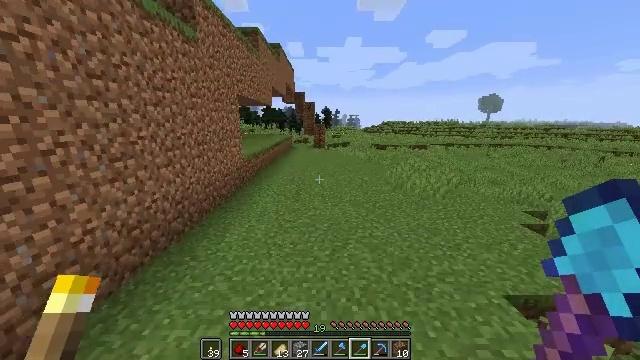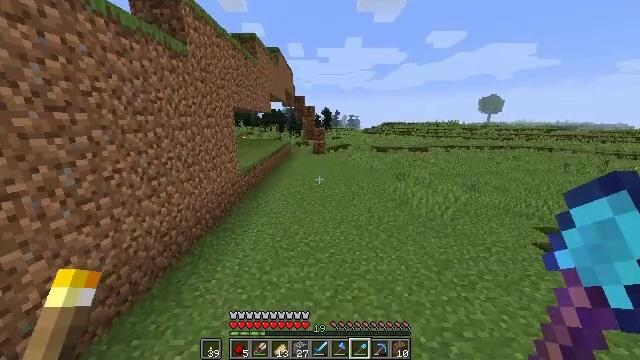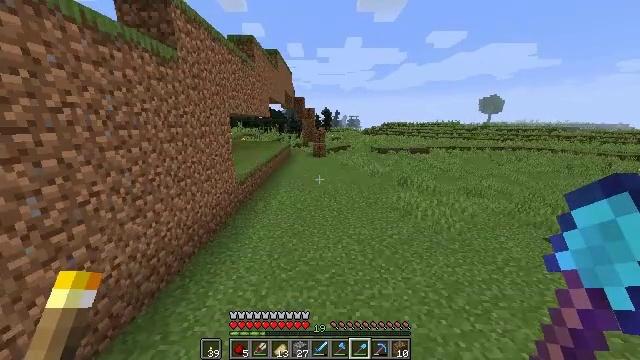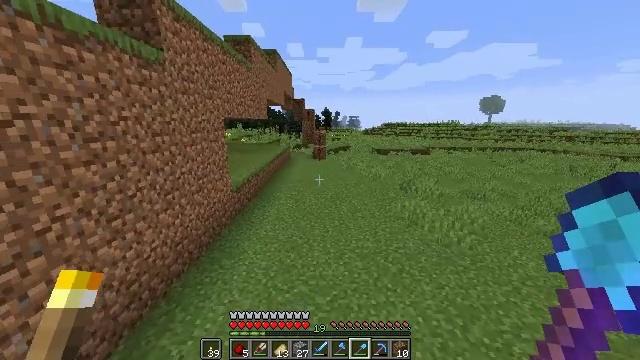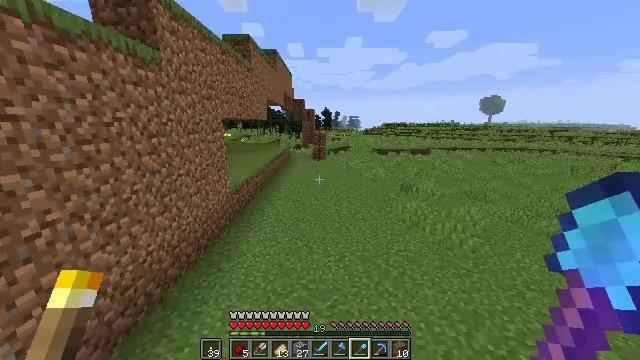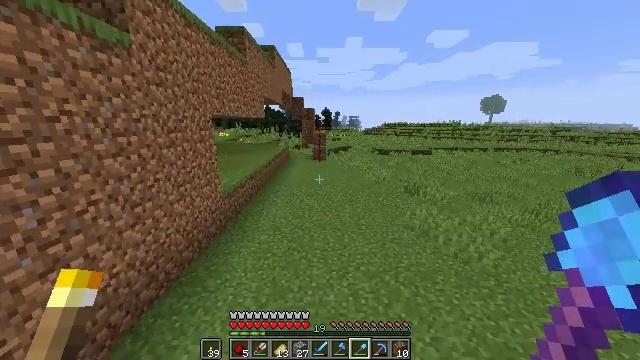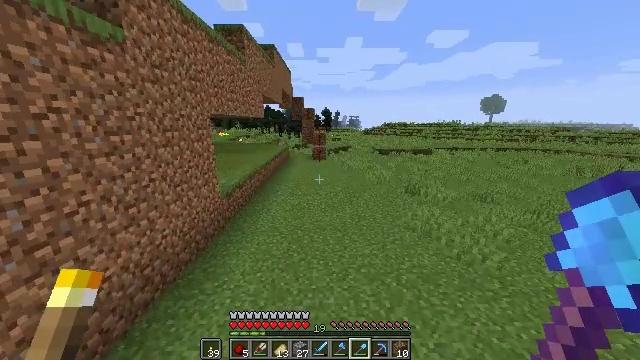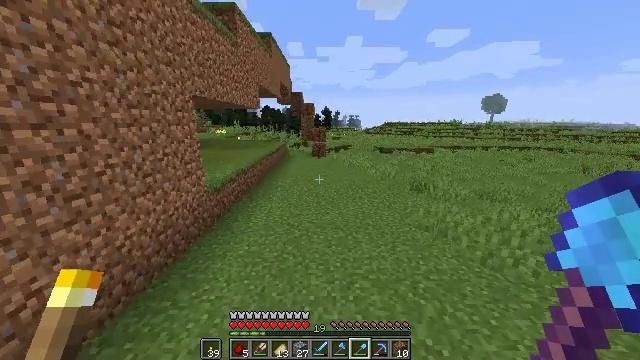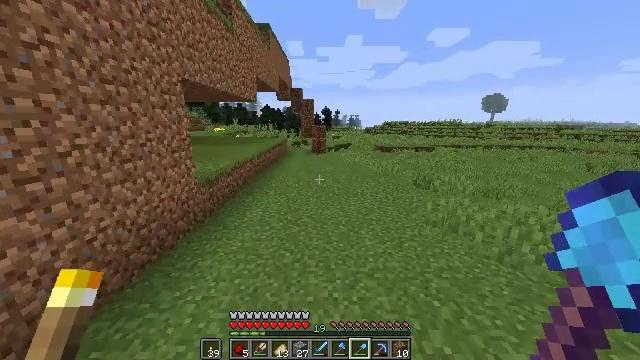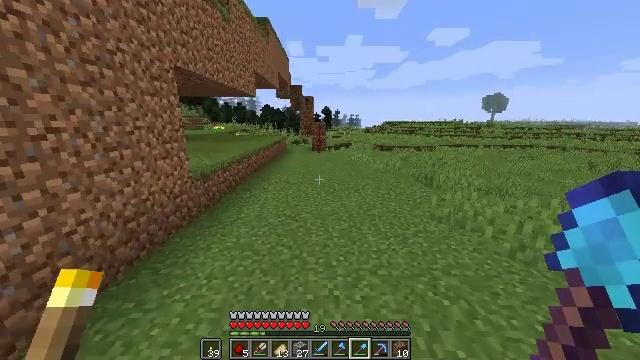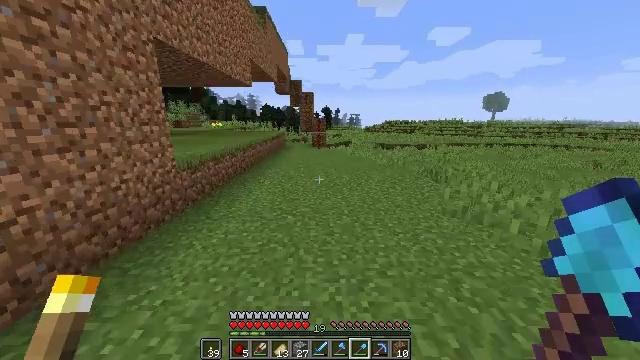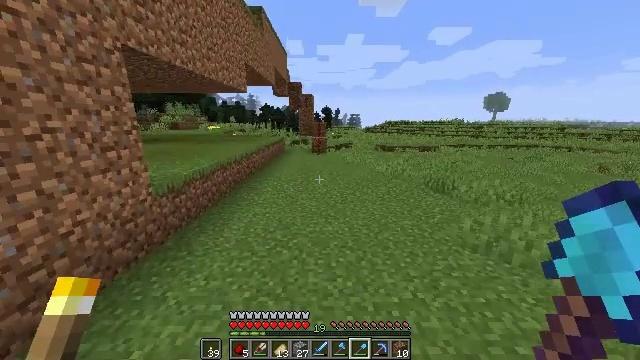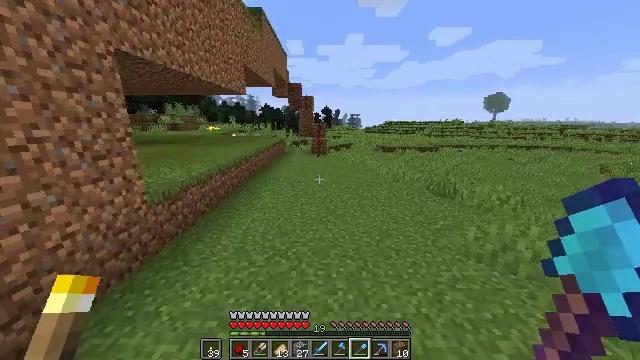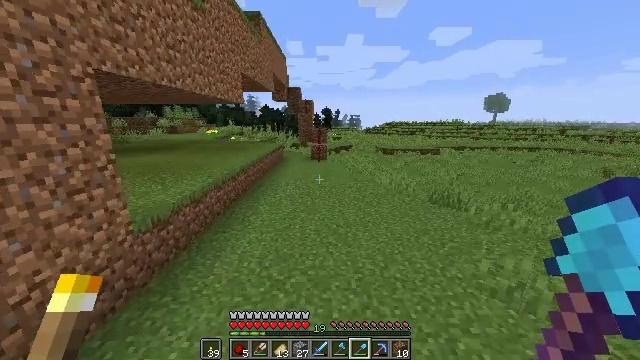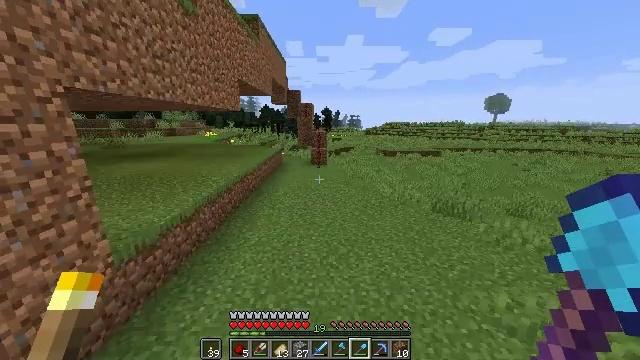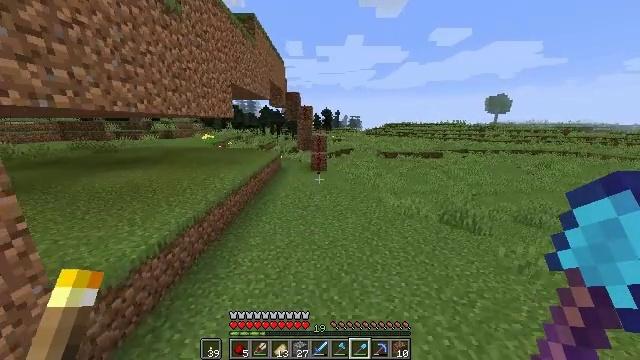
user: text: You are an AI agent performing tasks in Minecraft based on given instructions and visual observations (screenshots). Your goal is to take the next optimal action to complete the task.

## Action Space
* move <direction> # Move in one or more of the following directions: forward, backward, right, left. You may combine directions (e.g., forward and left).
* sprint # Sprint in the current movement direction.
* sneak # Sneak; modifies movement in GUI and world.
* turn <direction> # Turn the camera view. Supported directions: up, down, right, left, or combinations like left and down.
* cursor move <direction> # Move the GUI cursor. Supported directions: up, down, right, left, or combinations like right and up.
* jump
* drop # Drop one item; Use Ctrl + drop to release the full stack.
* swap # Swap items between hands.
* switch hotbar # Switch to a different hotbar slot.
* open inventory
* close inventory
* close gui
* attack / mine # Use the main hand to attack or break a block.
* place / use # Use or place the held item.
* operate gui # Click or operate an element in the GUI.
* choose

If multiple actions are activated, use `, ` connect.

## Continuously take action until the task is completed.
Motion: motion action
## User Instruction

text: Retrieve the redstone wire by breaking it.
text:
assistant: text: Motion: move forward, jump
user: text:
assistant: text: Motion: move forward, jump
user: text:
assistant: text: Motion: move forward, jump
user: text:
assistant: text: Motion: move forward, jump
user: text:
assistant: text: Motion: move forward, jump
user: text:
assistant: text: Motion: move forward, jump
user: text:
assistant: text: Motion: move forward, jump
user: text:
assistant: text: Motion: move forward, jump
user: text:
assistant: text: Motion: move forward, jump
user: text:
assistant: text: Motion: move forward, jump
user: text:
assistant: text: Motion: move forward, sprint, jump
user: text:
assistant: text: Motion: move forward, sprint, jump
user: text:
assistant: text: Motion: move forward, sprint, jump
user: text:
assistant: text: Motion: move forward, sprint, jump
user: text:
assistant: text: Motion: move forward, jump
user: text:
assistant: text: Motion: move forward, jump
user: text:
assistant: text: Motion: move forward, jump
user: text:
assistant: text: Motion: move forward, turn right, jump
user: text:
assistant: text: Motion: move forward, turn right, jump
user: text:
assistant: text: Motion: move forward, turn right, jump
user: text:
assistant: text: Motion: move forward, turn right, jump
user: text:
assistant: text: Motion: move forward, sprint, jump
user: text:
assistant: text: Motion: move forward, sprint, jump
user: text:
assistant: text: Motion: move forward, sprint, jump
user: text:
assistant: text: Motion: move forward, sprint, jump
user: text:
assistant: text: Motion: move forward, jump
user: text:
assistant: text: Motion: move forward, jump
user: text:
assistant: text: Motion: move forward, jump
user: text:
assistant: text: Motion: move forward, jump
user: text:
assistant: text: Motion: move forward, jump